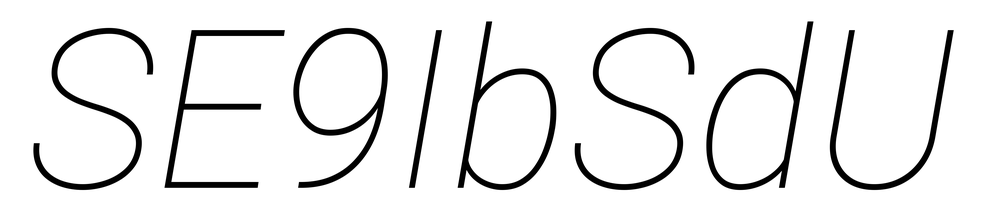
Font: Roboto-Italic_Thin_Italic